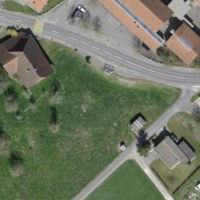
EUNIS habitat code: 54
Species observed at this site:
Plantago major